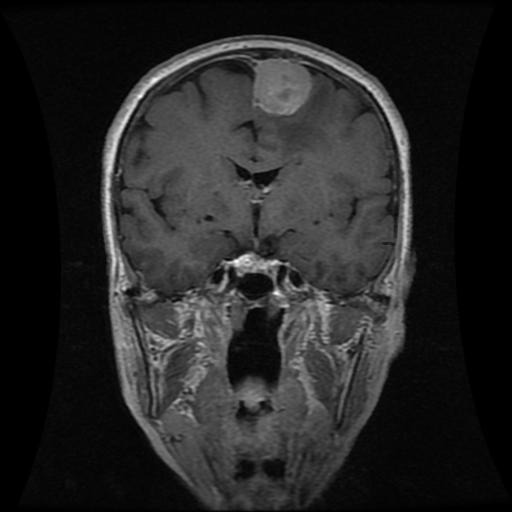
Label: meningioma